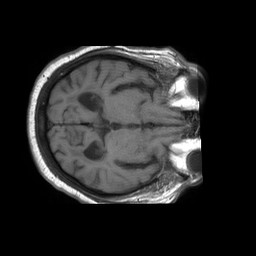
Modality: T1w
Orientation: axial
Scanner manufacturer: philips
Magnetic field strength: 1.5 T
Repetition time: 0.6511 s
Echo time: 0.015 s